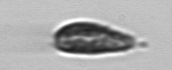
Label: Pseudochattonella_farcimen